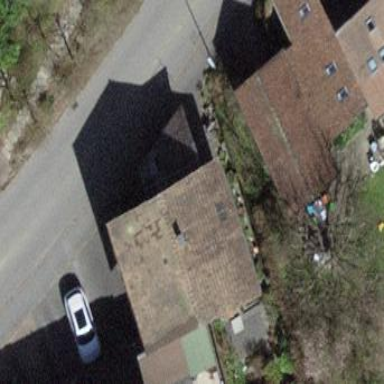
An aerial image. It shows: Building with tile roof.